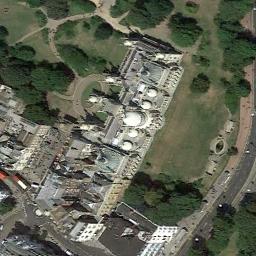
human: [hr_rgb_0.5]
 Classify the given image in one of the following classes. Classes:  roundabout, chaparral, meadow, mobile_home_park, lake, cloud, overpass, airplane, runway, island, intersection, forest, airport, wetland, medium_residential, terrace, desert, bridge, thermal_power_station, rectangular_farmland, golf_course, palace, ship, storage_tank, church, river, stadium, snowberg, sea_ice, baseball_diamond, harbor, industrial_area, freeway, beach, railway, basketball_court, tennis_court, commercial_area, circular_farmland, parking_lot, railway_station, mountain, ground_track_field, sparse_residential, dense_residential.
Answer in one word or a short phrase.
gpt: palace